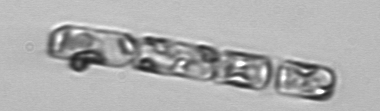
Label: Guinardia_delicatula